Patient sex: F
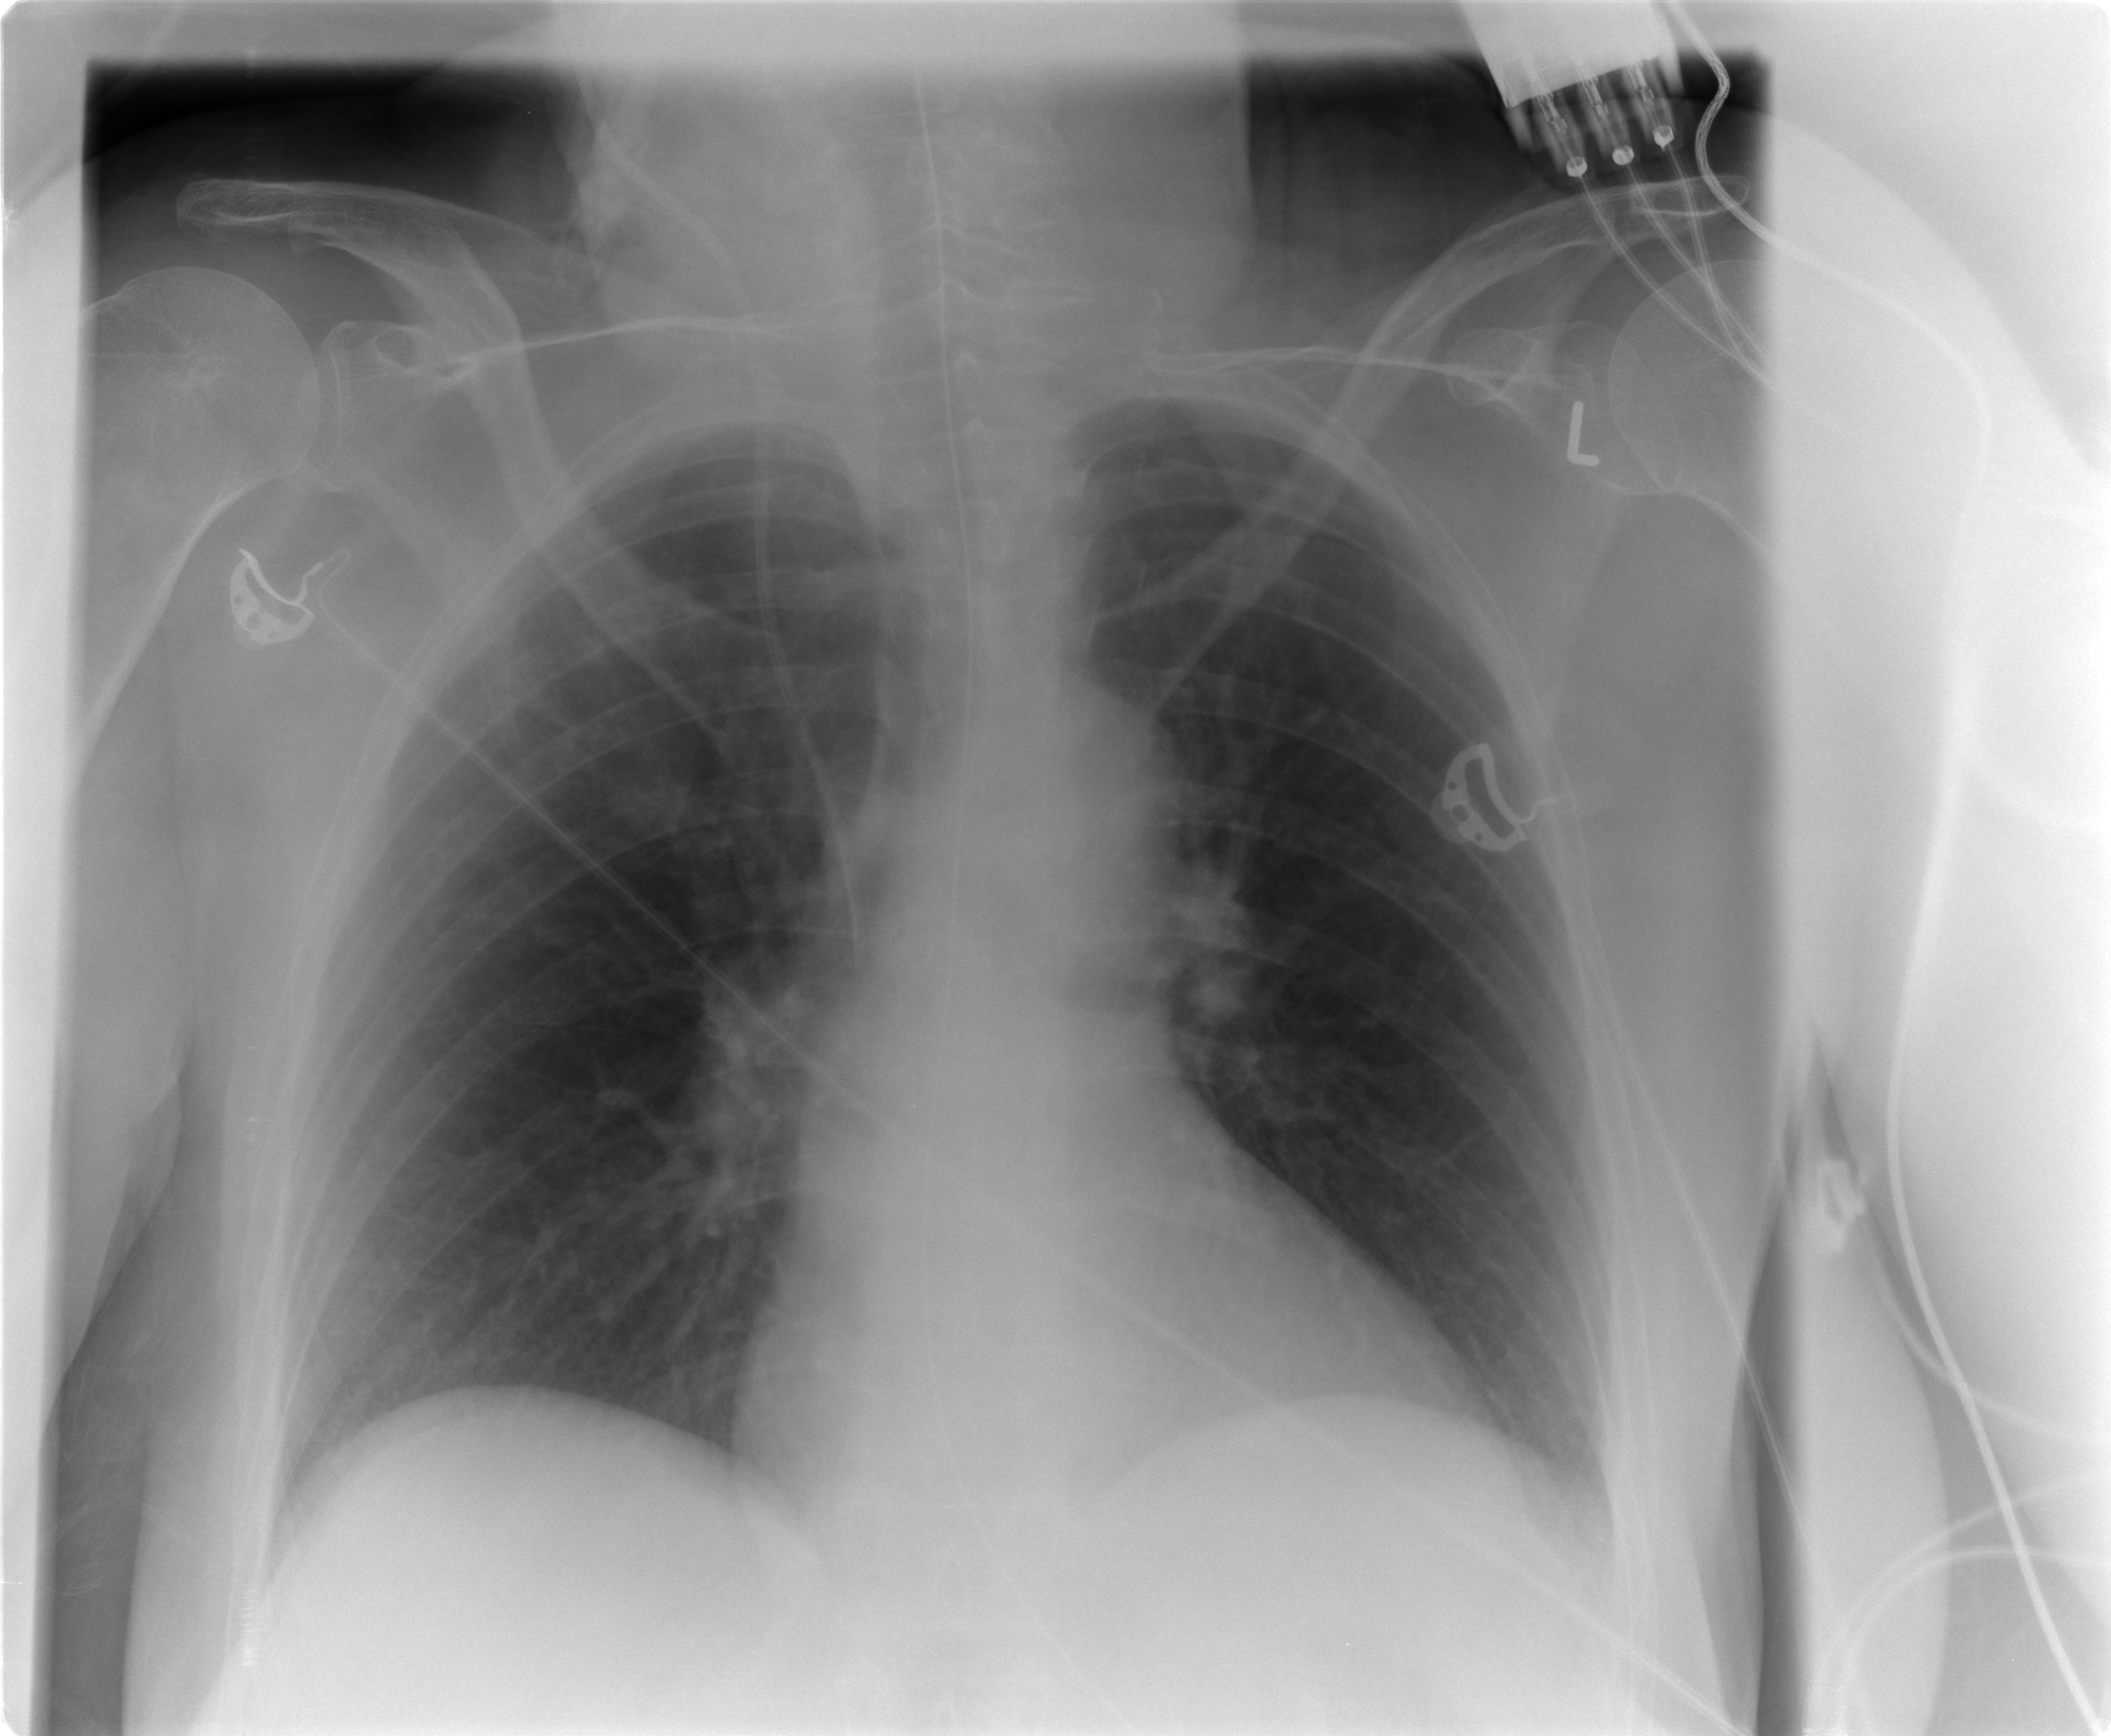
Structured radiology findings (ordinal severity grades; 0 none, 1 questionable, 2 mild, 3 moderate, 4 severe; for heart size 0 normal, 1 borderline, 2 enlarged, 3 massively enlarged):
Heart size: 1
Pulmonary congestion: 1
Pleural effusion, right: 0
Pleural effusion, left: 1
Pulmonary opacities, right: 0
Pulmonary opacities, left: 0
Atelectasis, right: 0
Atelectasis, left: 1